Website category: sports
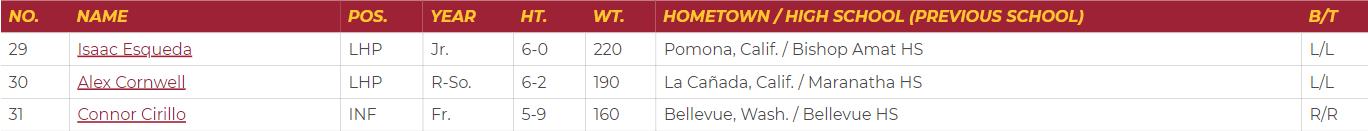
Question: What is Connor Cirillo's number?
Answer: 31

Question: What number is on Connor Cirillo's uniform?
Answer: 31

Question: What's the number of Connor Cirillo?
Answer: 31

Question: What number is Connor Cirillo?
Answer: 31

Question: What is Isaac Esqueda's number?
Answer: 29

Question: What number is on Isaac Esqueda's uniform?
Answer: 29

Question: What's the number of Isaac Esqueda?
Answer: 29

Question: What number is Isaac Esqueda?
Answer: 29

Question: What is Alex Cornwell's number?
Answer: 30

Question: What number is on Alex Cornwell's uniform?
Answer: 30

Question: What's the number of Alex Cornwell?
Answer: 30

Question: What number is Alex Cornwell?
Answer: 30

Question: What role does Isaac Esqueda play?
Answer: LHP

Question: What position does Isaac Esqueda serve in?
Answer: LHP

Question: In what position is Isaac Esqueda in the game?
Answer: LHP

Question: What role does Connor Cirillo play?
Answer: INF

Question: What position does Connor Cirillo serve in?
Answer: INF

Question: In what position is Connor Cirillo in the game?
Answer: INF

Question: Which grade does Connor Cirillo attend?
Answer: Fr.

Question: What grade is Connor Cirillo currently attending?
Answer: Fr.

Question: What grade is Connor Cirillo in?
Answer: Fr.

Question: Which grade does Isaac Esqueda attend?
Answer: Jr.

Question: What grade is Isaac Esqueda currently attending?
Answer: Jr.

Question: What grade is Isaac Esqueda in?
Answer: Jr.

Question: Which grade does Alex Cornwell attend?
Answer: R-So.

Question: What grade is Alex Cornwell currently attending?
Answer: R-So.

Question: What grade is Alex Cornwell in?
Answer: R-So.

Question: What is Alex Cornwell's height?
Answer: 6-2

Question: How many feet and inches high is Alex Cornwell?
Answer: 6-2

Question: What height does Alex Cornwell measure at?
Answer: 6-2

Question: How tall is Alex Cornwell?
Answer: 6-2

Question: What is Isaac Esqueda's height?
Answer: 6-0

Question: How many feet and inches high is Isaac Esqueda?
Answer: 6-0

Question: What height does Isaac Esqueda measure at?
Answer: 6-0

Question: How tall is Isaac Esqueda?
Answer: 6-0

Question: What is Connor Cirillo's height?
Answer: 5-9

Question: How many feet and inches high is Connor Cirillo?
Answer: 5-9

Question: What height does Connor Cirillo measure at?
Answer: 5-9

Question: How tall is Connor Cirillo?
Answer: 5-9

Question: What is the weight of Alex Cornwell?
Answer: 190

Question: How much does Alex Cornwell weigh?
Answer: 190

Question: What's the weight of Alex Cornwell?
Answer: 190

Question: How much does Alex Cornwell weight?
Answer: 190

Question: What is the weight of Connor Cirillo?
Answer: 160

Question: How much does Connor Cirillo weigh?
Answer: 160

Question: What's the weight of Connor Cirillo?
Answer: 160

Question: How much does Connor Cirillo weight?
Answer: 160

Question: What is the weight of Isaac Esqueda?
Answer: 220

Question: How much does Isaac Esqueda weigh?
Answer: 220

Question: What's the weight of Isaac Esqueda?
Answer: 220

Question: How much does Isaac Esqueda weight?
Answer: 220

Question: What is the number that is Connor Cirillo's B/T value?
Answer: R/R

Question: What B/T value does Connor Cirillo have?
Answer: R/R

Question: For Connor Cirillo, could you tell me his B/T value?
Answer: R/R

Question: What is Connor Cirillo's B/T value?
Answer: R/R

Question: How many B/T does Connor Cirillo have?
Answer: R/R

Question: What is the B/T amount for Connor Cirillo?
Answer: R/R

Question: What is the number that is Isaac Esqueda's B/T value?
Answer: L/L

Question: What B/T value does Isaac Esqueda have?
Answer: L/L

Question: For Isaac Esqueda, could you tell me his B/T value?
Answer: L/L

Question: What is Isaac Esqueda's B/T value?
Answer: L/L

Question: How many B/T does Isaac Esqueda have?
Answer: L/L

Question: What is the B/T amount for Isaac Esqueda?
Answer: L/L

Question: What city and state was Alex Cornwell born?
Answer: La Caada, Calif.